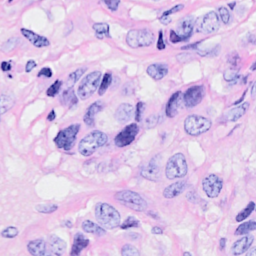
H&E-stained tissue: Breast